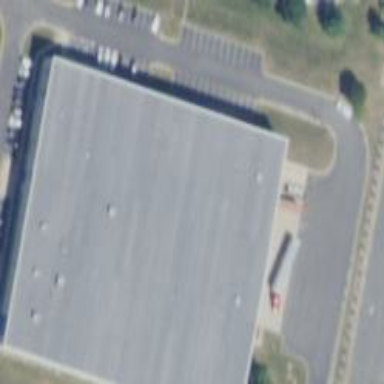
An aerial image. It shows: Warehouse building.